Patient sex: F
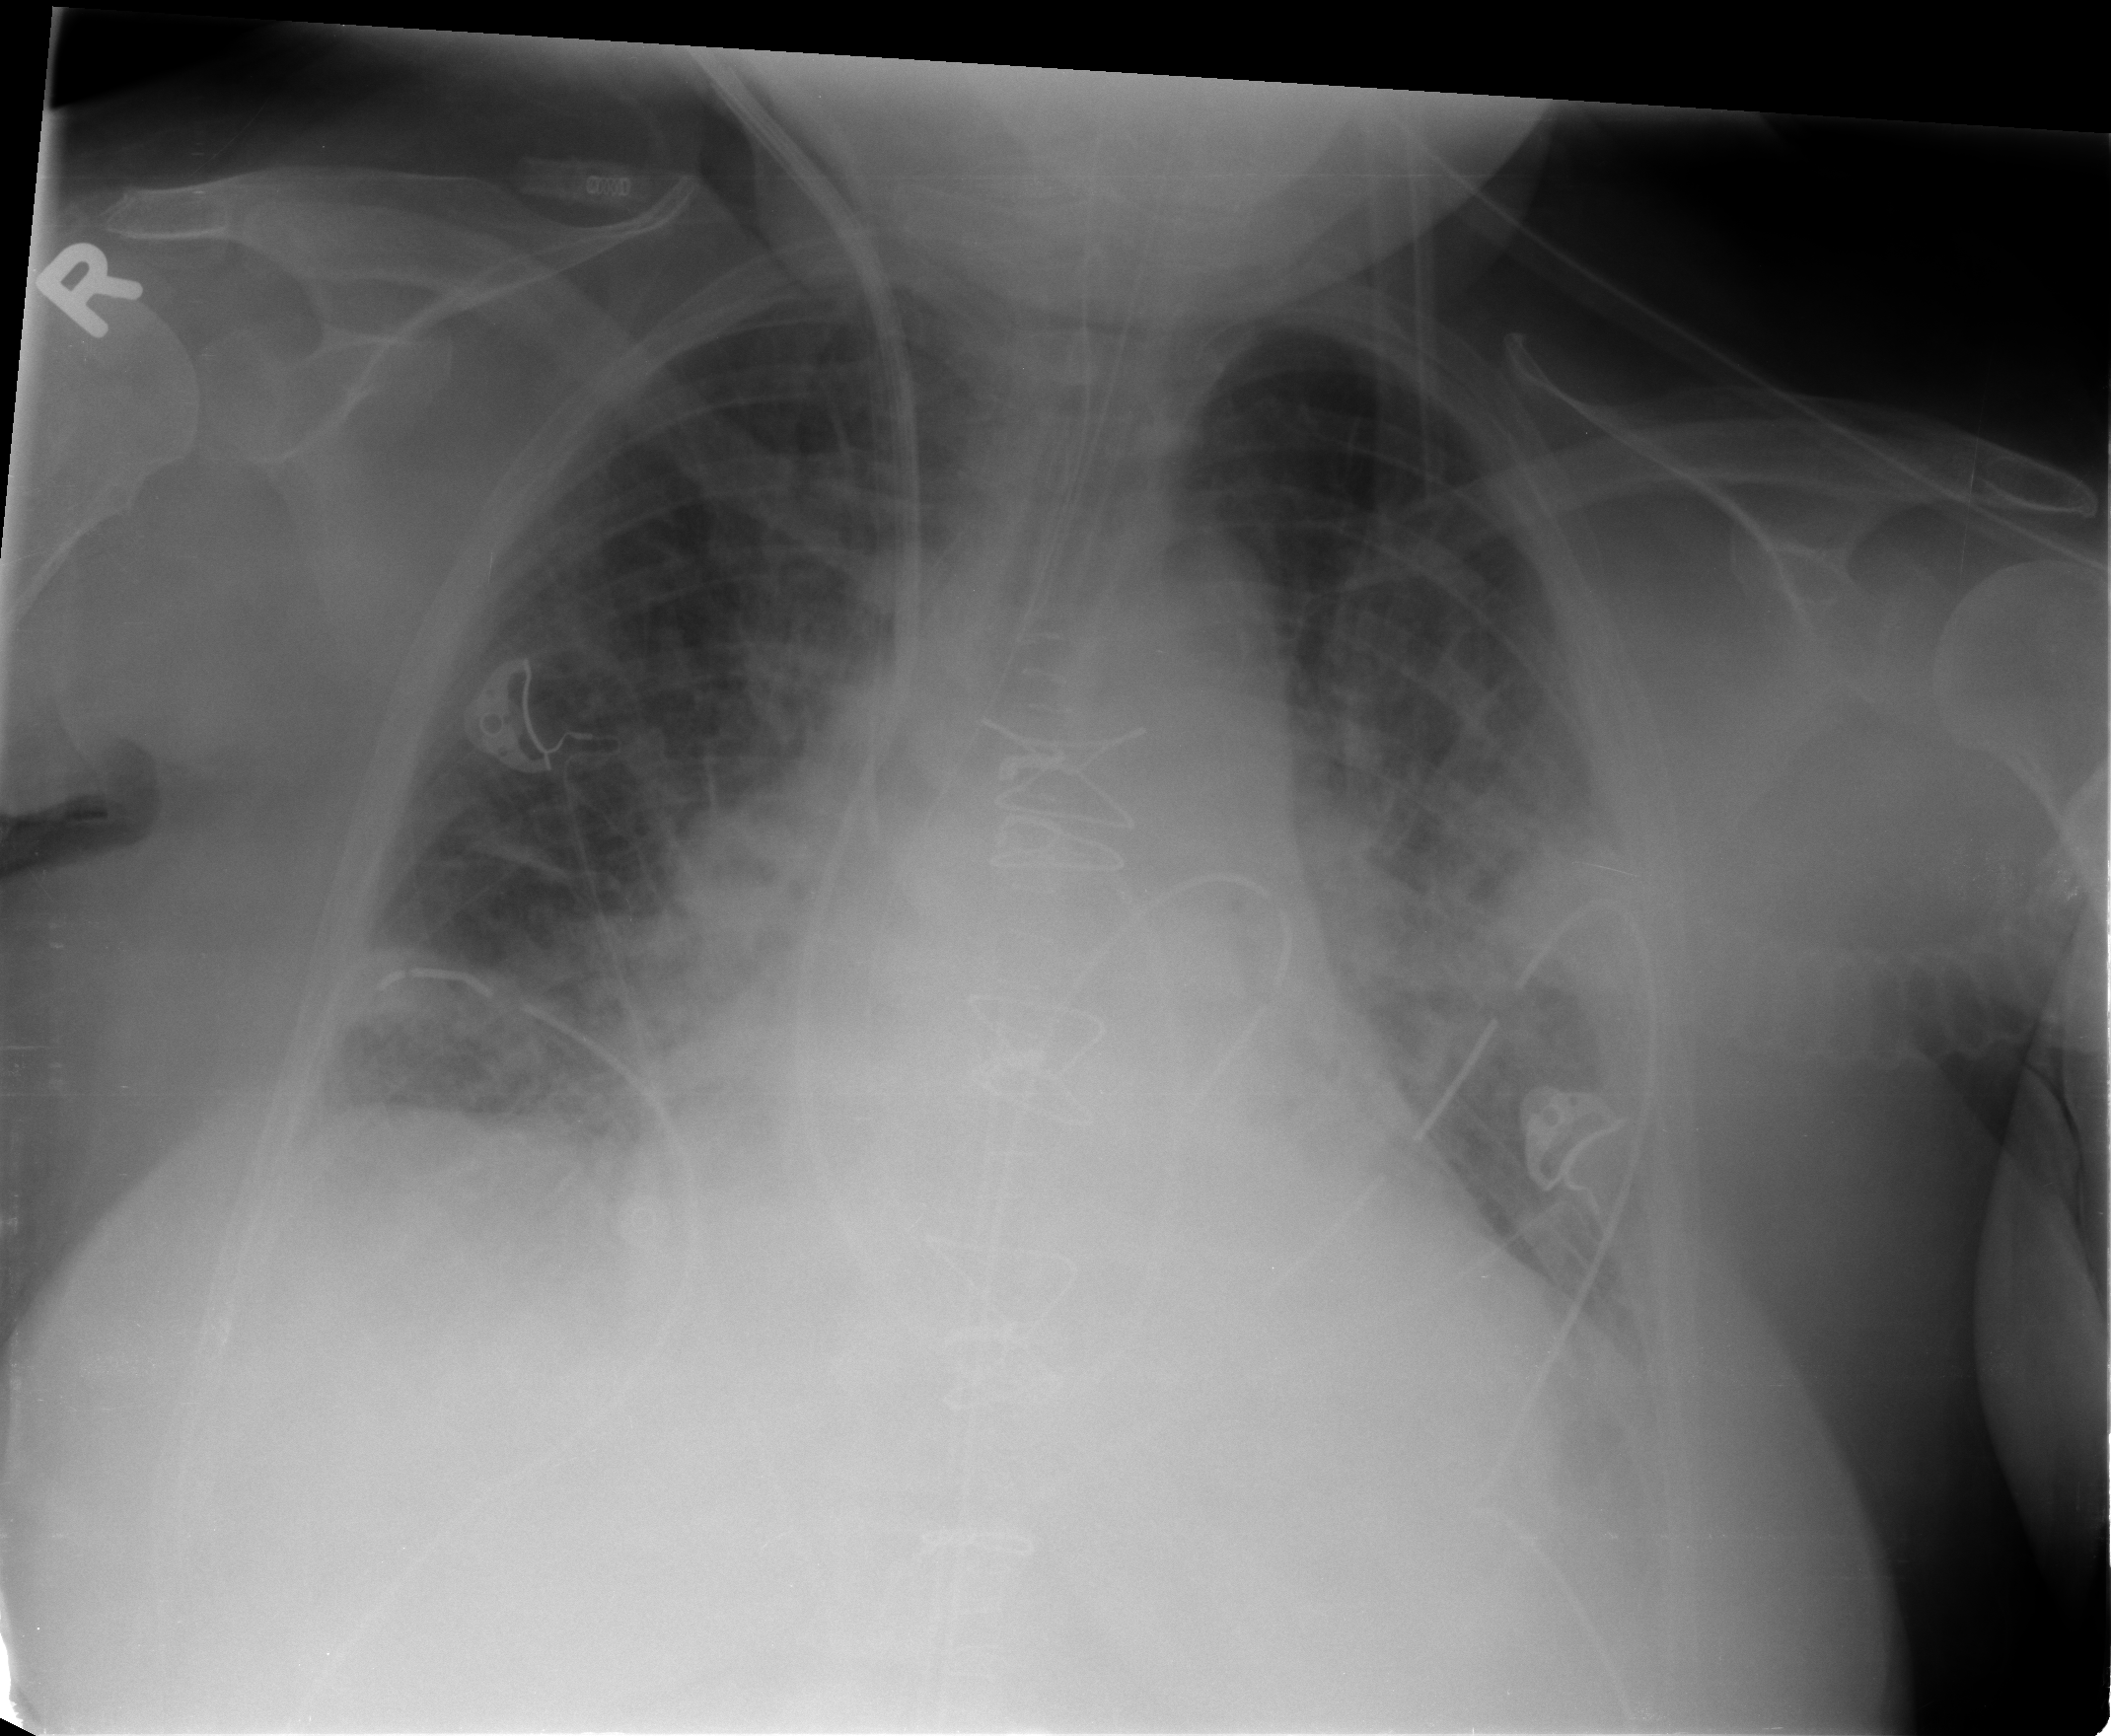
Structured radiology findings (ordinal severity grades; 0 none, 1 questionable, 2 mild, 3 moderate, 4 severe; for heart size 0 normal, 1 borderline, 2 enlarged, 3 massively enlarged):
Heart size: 2
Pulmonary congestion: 2
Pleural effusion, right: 2
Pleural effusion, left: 0
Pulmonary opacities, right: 2
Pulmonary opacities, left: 2
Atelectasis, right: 2
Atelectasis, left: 2